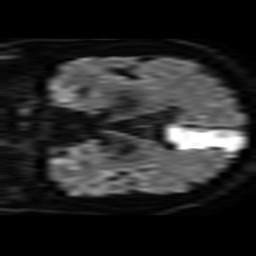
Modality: TRACE
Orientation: coronal
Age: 58
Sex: male
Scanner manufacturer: philips
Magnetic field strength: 3 T
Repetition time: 4.346 s
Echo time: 0.06115 s